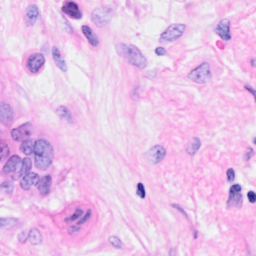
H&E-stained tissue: Breast